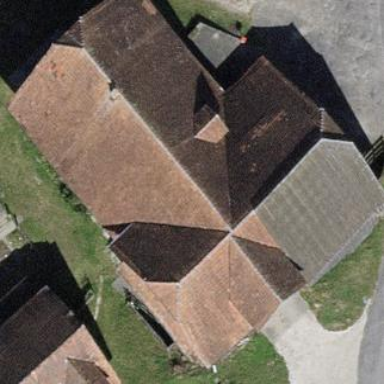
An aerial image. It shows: Building with tile roof.